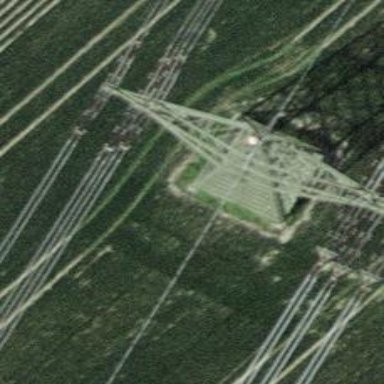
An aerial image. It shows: Towering power structure.